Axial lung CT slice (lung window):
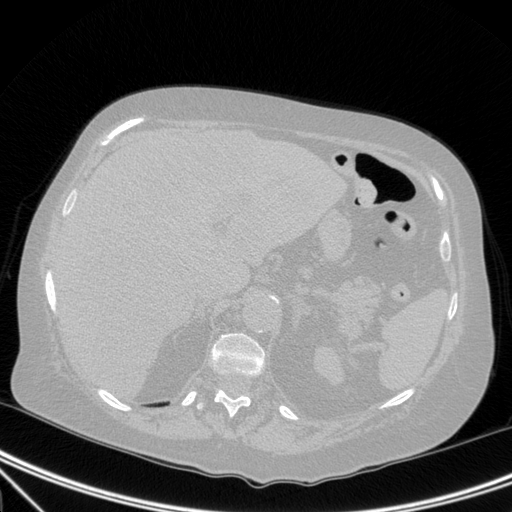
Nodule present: no